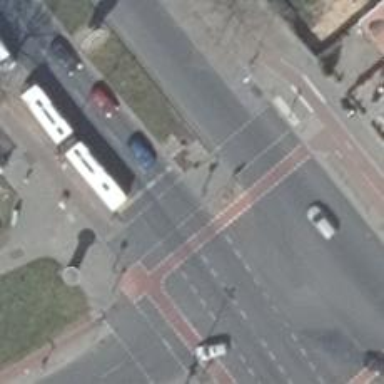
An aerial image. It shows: Footway located on traffic island.